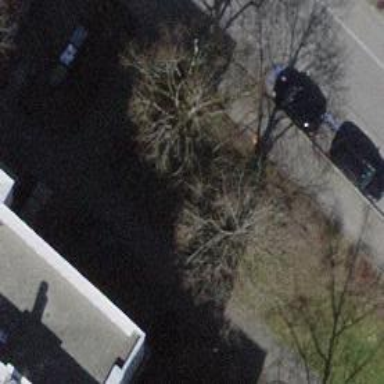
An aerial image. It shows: Urban tree adding natural touch to the cityscape.